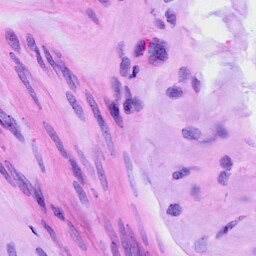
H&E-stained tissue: Ovarian